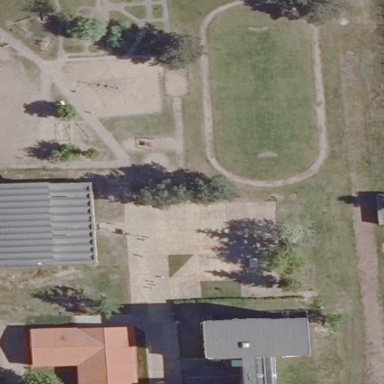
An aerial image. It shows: School.